Question: What I'm looking for might be very basic if someone is using bootstrap for a while.
I'm looking for a way to style the body background let say #ebebeb and the container background #fff with a padding of 10px, if you go search something on m.Google.com you will see exactly what I'm talking about.
Somehow I cannot figure out how to do it with Twitter Bootstrap 3.0.2

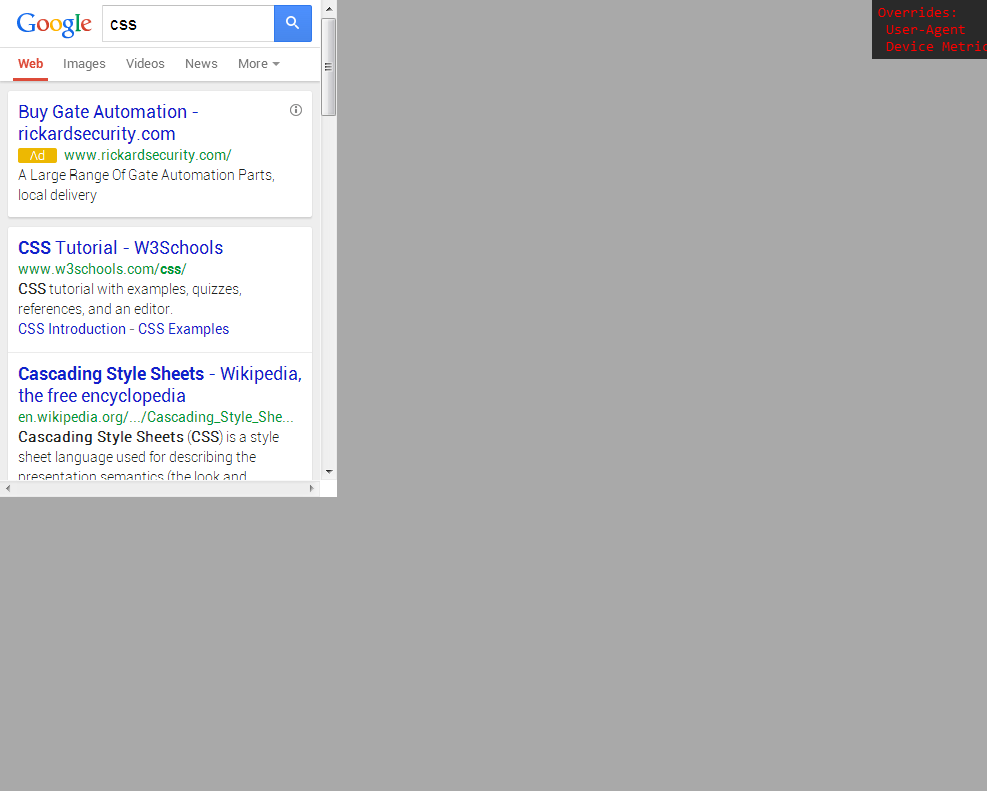
Answer: Could you please edit your question and provide your code? There could be more than one issue causing the problem, and it'll be easier to help you if I can see your code.
If I had to guess, I'd say the easiest way achieve what you want would be something like this:
'''
body {
background: #ebebeb;
}
.container {
background: #fff;
}
'''
Make sure that you're including this CSS you've included bootstrap.css, otherwise it won't override the default styles set by Bootstrap. Here's a the fiddle that shows this: <URL>
One thing to be aware of however, is that anything that isn't in the 'container' div won't have any padding by default.